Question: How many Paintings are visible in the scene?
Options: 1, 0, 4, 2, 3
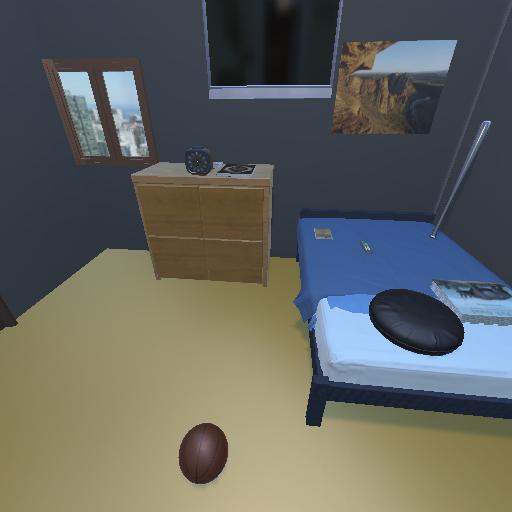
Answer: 1